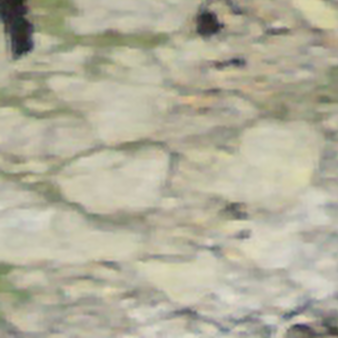
Label: other